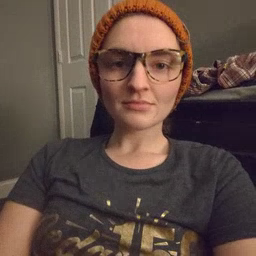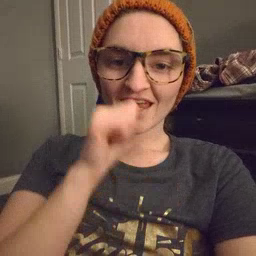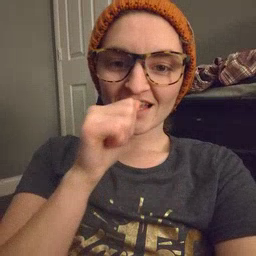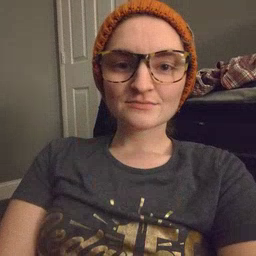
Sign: nuts